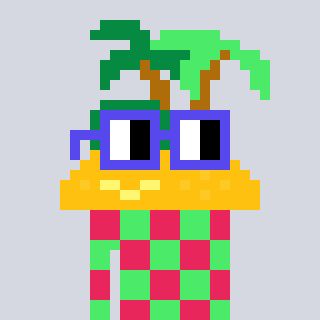
a pixel art character with square blue glasses, a island-shaped head and a teal-colored body on a cool background